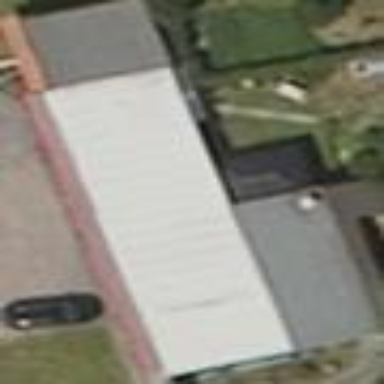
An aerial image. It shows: Shed building.